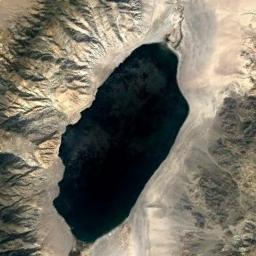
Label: lake